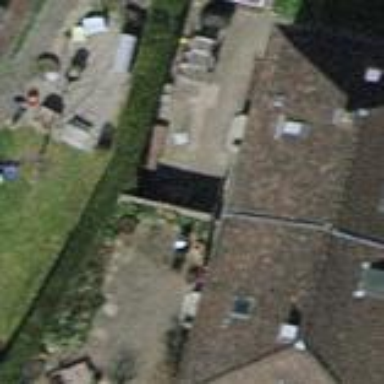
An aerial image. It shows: Semi-detached house.